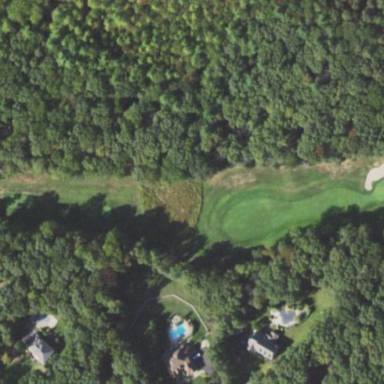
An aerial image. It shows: Rough grassy area used for golf.